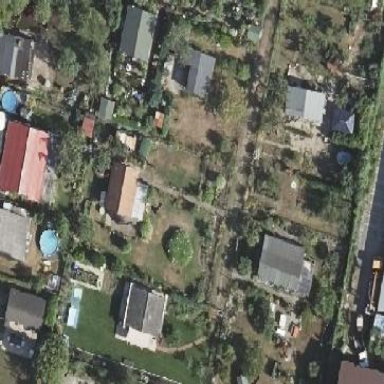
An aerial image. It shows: Plot within allotments.